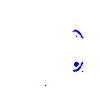
Particle: kaon